Question: I am using this css to highlight the row on which is hovered.
'''
.table tbody tr:hover td, .table tbody tr:hover th {
background-color: #eeeeea;
}
'''
My problem is I am using 'rowspan=2' so I need to highlight the rows in row span. What will be css for it.
HTML
'''
<table class="table">
<thead>
<tr>
<th></th>
<th width="10%" >Req ID</th>
<th width="10%">Date</th>
<th width="5%">Qty</th>
<th colspan="3" width="45%">Plant Info</th>
<th width="10%">Picture</th>
<th width="10%">Pic type</th>
<th width="30%" >Action</th>
</tr>
</thead>
<tbody>
<tr>
<td rowspan="2"></td>
<td rowspan="2"></td>
<td rowspan="2"></td>
<td rowspan="2"></td>
<td></td>
<td></td>
<td></td>
<td rowspan="2"></td>
<td rowspan="2"></td>
<td rowspan="2"></td>
</tr>
<tr>
<td colspan="3"></td>
</tr>
<tr>
<td rowspan="2"></td>
<td rowspan="2"></td>
<td rowspan="2"></td>
<td rowspan="2"></td>
<td></td>
<td></td>
<td></td>
<td rowspan="2"></td>
<td rowspan="2"></td>
<td rowspan="2"></td>
</tr>
<tr>
<td colspan="3"></td>
</tr>
</tbody>
'''
Screen shot of the problem. There is row span on this row, while I hovered it highlight only first row.

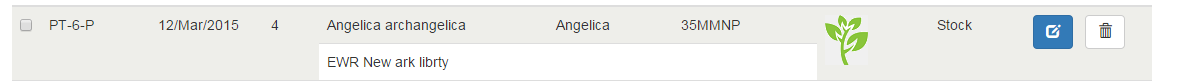
Answer: Unless I misunderstood you question
'''
.table tbody td:hover, .table tbody th:hover {
background-color: #eeeeea;
}
'''
OR
'''
.table tbody tr td:hover, .table tbody tr th:hover {
background-color: #eeeeea;
}
'''
since you are using ".table", your table need to have have a "class named table"
. Once you give it a class, it should work.
UPDATE
There are probably some other methods, but with pure HTML and CSS I guess you can do it like below.
group the 'tr' with 'tbody', and hover the 'tbody'.
HTML
'''
<table class="table" border=1>
<thead>
<tr>
<th></th>
<th width="10%">Req ID</th>
<th width="10%">Date</th>
<th width="5%">Qty</th>
<th colspan="3" width="45%">Plant Info</th>
<th width="10%">Picture</th>
<th width="10%">Pic type</th>
<th width="30%">Action</th>
</tr>
</thead>
<tbody>
<tr>
<td rowspan="2">asd</td>
<td rowspan="2">d</td>
<td rowspan="2">s</td>
<td rowspan="2">d</td>
<td>asd</td>
<td>asd</td>
<td>asd</td>
<td rowspan="2">asd</td>
<td rowspan="2">ds</td>
<td rowspan="2">asd</td>
</tr>
<tr>
<td colspan="3"></td>
</tr>
</tbody>
<tbody>
<tr>
<td rowspan="2"></td>
<td rowspan="2"></td>
<td rowspan="2"></td>
<td rowspan="2"></td>
<td></td>
<td></td>
<td></td>
<td rowspan="2"></td>
<td rowspan="2"></td>
<td rowspan="2"></td>
</tr>
<tr>
<td colspan="3"></td>
</tr>
</tbody>
'''
CSS
'''
.table tbody:hover {
background-color:yellow;
}
'''